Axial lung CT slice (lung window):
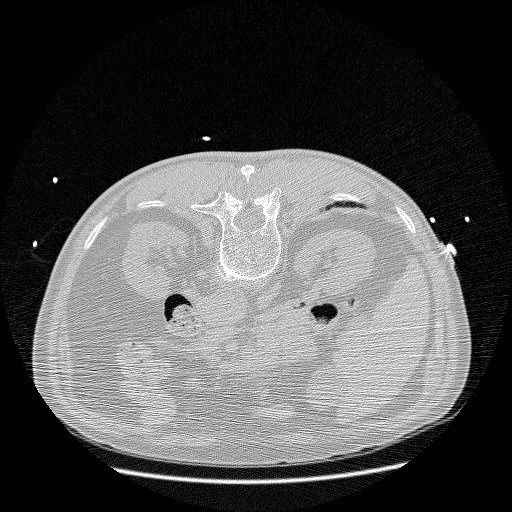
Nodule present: no